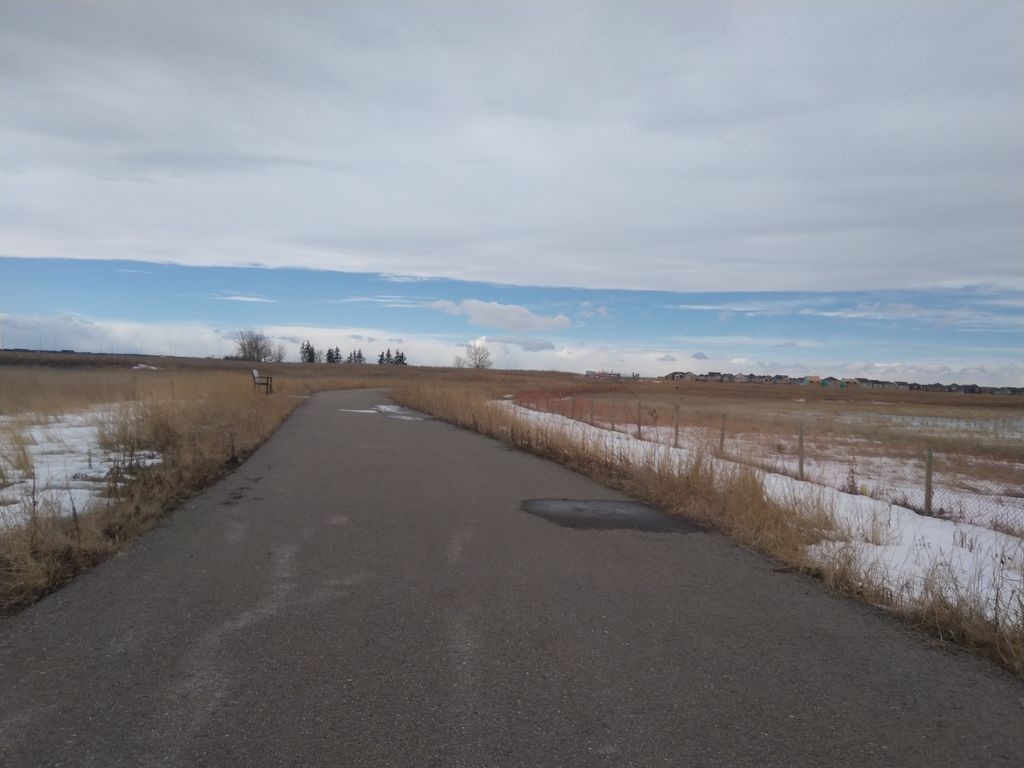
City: calgary